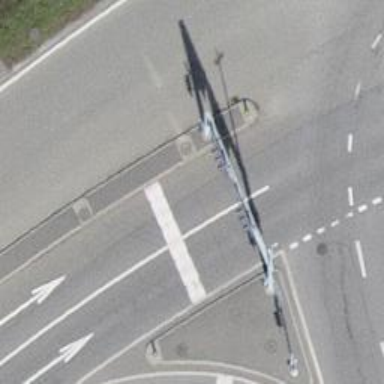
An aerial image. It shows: Road with traffic signals.